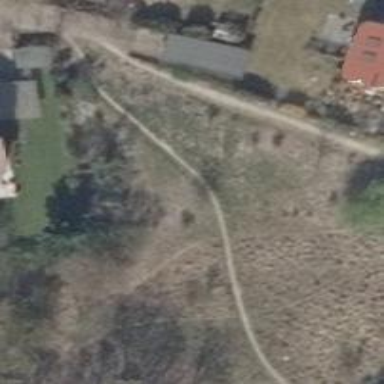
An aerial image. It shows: Sandy path.